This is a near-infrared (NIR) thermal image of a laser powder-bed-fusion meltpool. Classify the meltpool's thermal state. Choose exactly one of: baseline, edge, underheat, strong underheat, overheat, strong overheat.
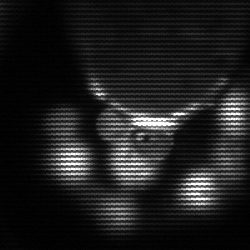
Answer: baseline